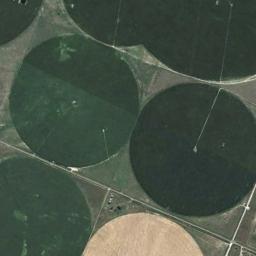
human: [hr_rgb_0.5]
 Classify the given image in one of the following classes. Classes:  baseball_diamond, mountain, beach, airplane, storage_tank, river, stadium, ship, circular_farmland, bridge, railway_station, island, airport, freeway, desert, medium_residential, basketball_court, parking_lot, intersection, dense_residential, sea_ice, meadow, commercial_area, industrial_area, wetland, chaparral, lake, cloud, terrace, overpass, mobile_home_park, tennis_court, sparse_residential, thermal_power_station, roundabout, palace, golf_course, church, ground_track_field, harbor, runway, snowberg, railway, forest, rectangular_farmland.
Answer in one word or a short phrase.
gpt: circular_farmland